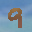
Label: 9